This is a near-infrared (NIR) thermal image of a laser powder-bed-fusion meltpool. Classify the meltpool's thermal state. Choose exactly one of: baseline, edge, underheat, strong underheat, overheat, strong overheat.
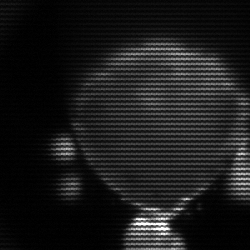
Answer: edge